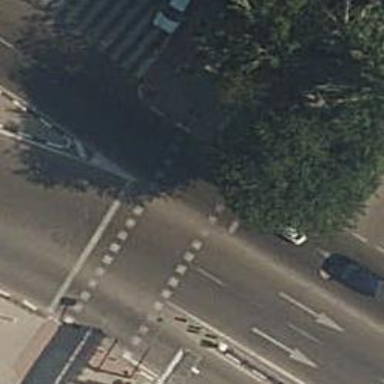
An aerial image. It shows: Road crossing with traffic signals.